Question: Chrome is automatically adding a calendar widget for any fields that are '<input type="date">' and also adds some strage date formatting to the field as well. Since the original html spec called for any input type that's not one of checkbox,radio,text,password,file etc being rendered as a normal text field this was how we were triggering our calendar widget. Is there a meta tag or some other option we can set to prevent chrome from doing this?
Screenshot (please note that this is not our code, chrome is automatically adding this):

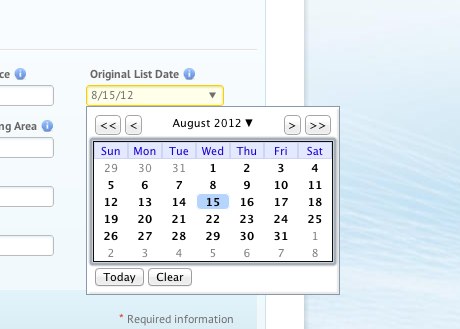
Answer: The only way to the native datepicker is not to give the input a 'type="date"' attribute; simply use a straight 'type="text"' input. There are some major advantages of using 'type="date"' most notably optimized input capabilities for mobile devices. But to avoid the picker from displaying you'll have to forego those.
I discuss the advantages and disadvantages of using '<input type="date">' on my blog - <URL>.